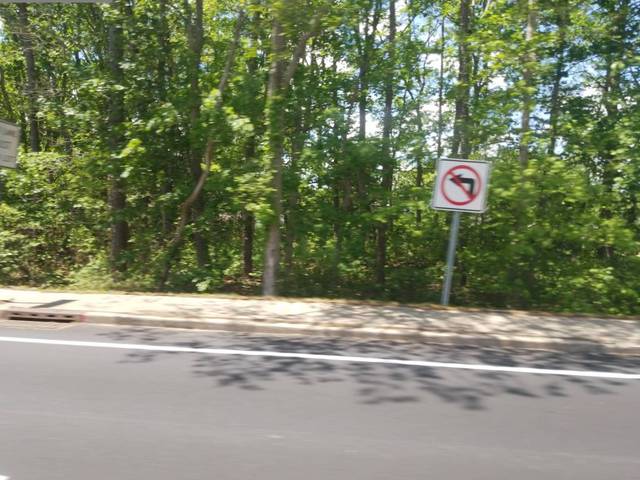
Region: United States
Coordinates: 39.851, -74.199